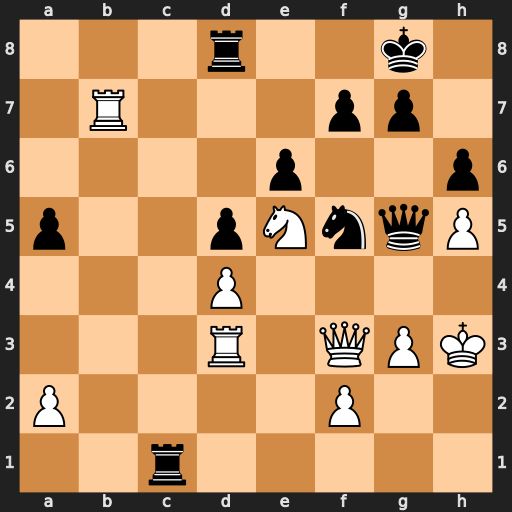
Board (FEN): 3r2k1/1R3pp1/4p2p/p2pNnqP/3P4/3R1QPK/P4P2/2r5
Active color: w
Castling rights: -
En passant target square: -
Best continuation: Nxf7 Qf6 Nxd8